Question: I'm trying to make a React Native application which has a TabBar on its iOS side. I don't want any title to button (like "Blue Tab" and "History") and I would like to center vertically the Person icon on the right.

Currently I'm using the code available in the <URL>
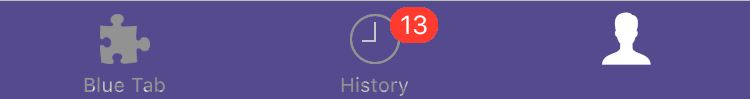
Answer: Okay I've just found how to do it :
In the TabBarIOS.Item props I removed :
'''
title:"User"
'''
And I just had to set the title as empty :
'''
title=""
'''